Question: This is sort of a puzzling situation. I have a portable version of Eclipse running on a machine which needs to use a proxy to access the web. I have not input any of this proxy information into Eclipse settings, as far as I can remember. In fact, below you can see what the network preferences look like (I'm not sure what the "Dynamic" entries mean).
I've grep'd the entire installation folder for the name of my proxy server, and it does not seem to be in there anywhere. I don't think there are configuration files for this portable installation anywhere else.
However, even though I have no proxy specified, Eclipse is able to get through to the internet fine (tested with internal browser, marketplace, SVN/GIT repos, etc). How is this possible? I am unfortunately unable to install Wireshark on this machine, but I am fairly certain Eclipse is sending its requests to the proxy somehow.

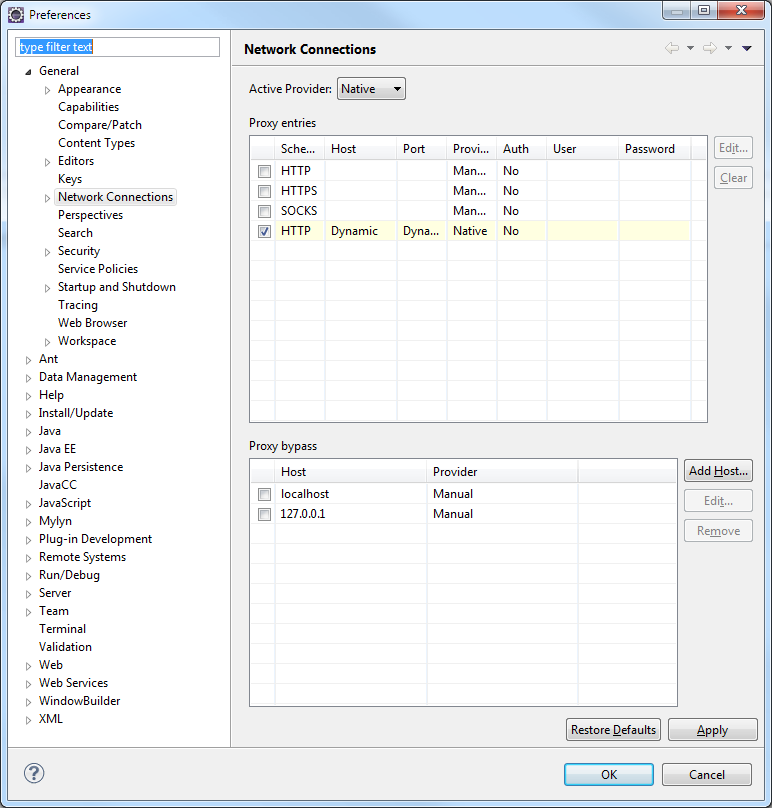
Answer: Notice where it says "Native"
If this is on a Windows machine (as evidenced by the look of the window) this means that it is using the proxy settings that you set in IE.
(You set that proxy info in IE9, for example, from the "internet options" choice under the 'gear icon' and choose 'connections' and click the "Lan Settings" button.)